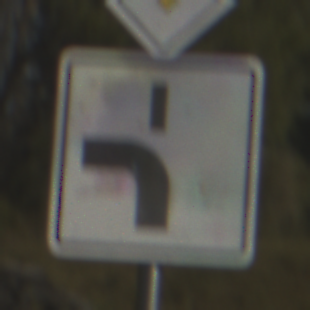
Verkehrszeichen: VerlaufVorfahrtsstrasse5
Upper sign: Vorfahrtsstrasse
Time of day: MorningAfternoon
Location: Outdoor (Nature)
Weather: PartlyCloudy
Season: NotSpecified
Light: Natural